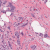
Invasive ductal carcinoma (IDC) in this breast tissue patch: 1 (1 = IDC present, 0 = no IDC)